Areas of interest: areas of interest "Disease Prevention"
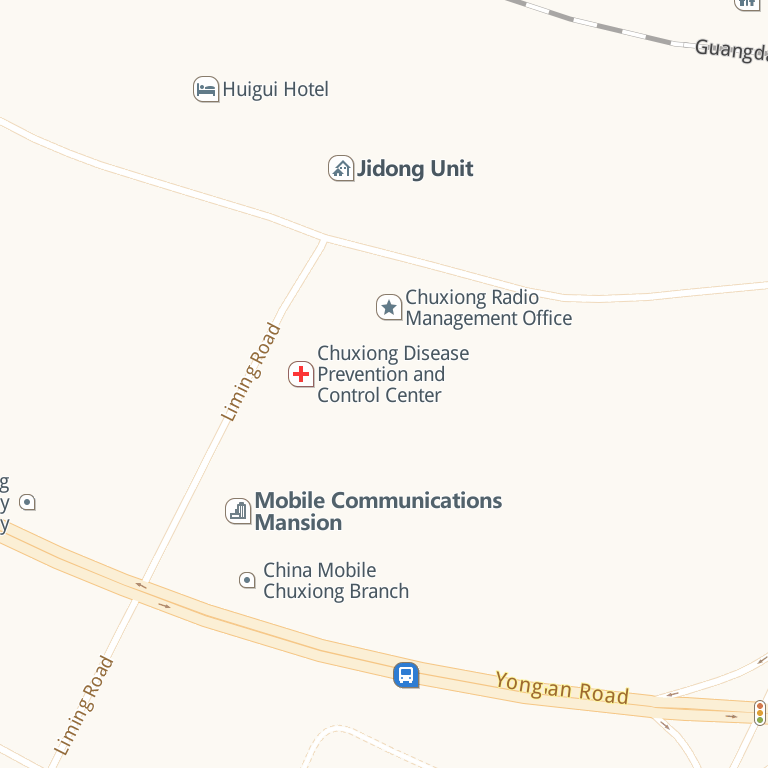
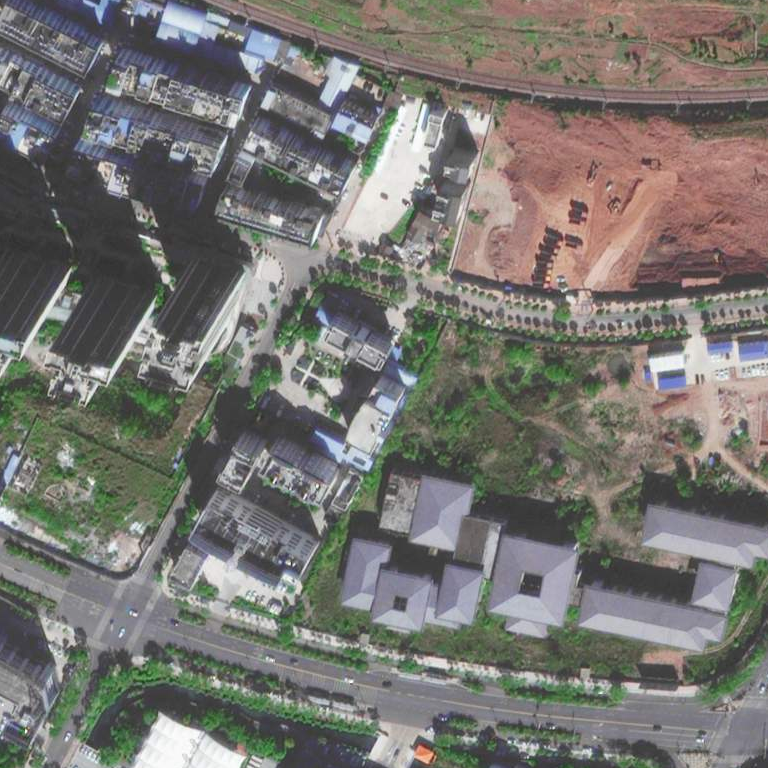